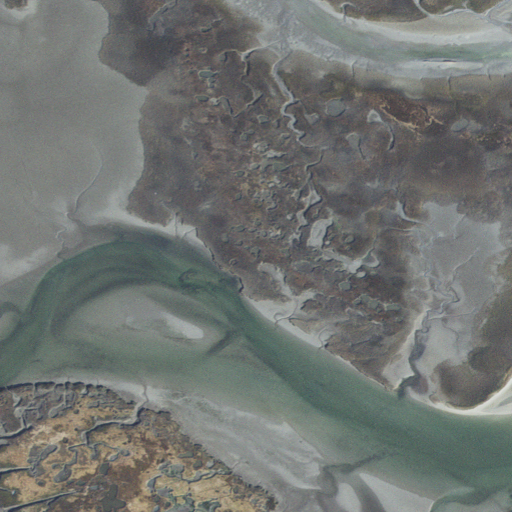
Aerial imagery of island in New Hampshire named Knowles Island containing herbaceous wetlands and open water